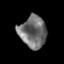
Tissue: prostate
Cell type: Myeloid cells
Senescence score: 0.3086
Nuclear area (px): 840
Mean DAPI intensity: 113.174